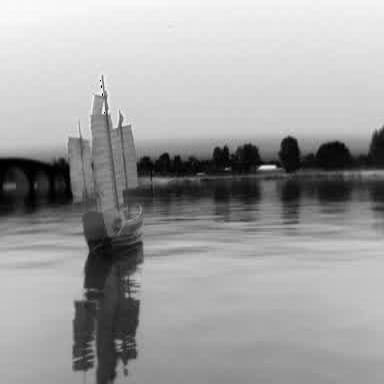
There is a sailboat in the infrared image.